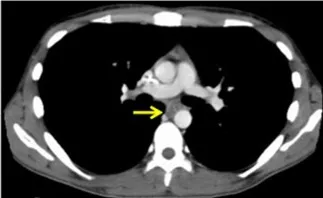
Images of computed tomography 1 month after surgery. Paraaorta (#16b1, red arrow), indicating distally metastatic recurrence of the carcinoma (progressive disease).
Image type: radiology (ct)